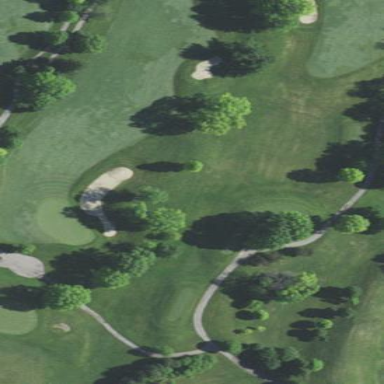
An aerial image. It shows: Rough grassy area used for golf.